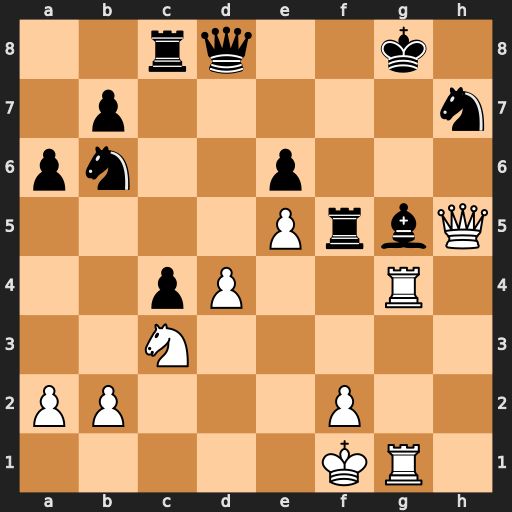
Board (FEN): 2rq2k1/1p5n/pn2p3/4PrbQ/2pP2R1/2N5/PP3P2/5KR1
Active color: w
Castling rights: -
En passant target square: -
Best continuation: Ne4 Rc7 Nf6+ Kh8 Rxg5 Rxg5 Rxg5 Nd5 Rg8+ Qxg8 Nxg8